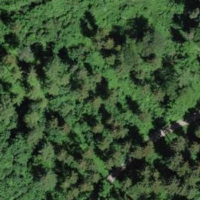
EUNIS habitat code: 43
Species observed at this site:
Urtica dioica
Impatiens parviflora